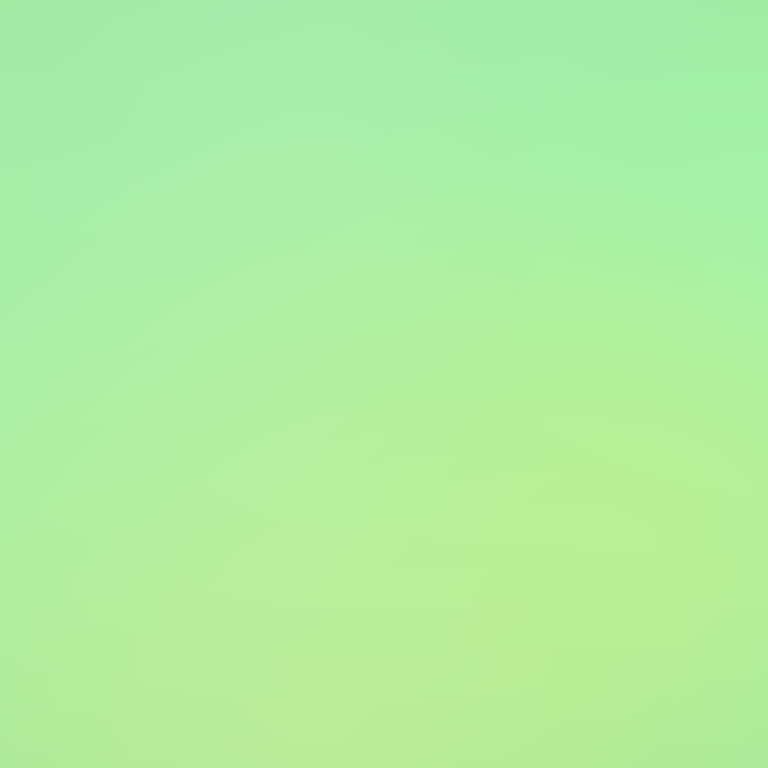
Abstract light effect, smooth gradient from soft green to pale yellow, calm atmosphere, diffuse light, no room, no furniture, no objects.